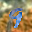
Label: 9